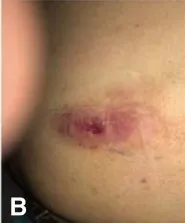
B; Erythematous papules forming the plaque with erosions, pus discharge, and crusting.
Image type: medical_photograph (skin_photograph)